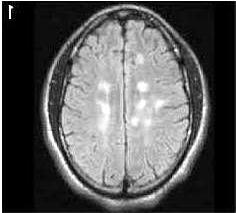
Label: notumor